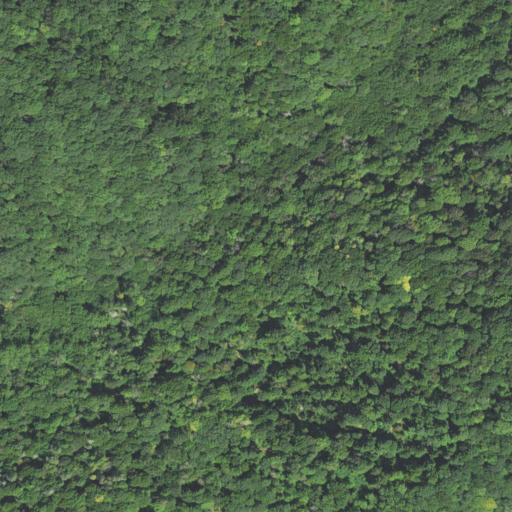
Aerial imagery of gap in North Carolina named Bearwallow Gap containing deciduous forest and mixed forest